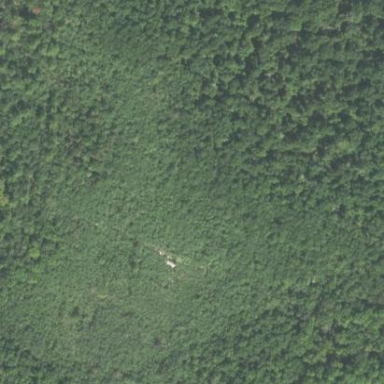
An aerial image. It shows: Woodland with needle-leaved trees.